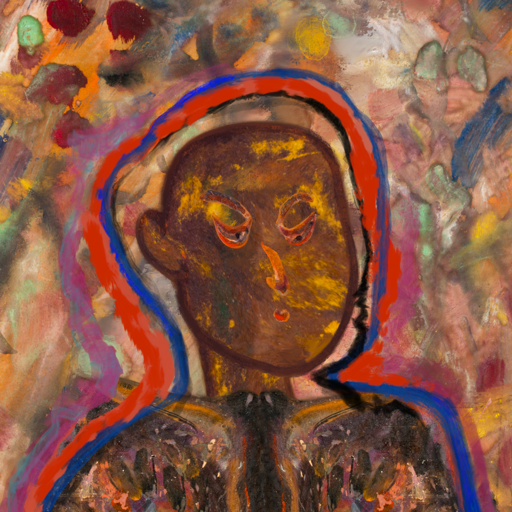
Background: Mother_And_Son_Mother, Head And Neck Side: Comrade, Face Side: Hypocrite, Bust: Gypsy_Queen, Hair Side: Experience, Head Accessory: Blank, Second Necklace: Blank, Necklace: Blank, Baby: Blank